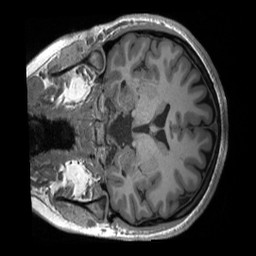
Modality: T1w
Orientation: coronal
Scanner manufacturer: siemens
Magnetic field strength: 3 T
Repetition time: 2.4 s
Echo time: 0.00224 s